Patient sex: M
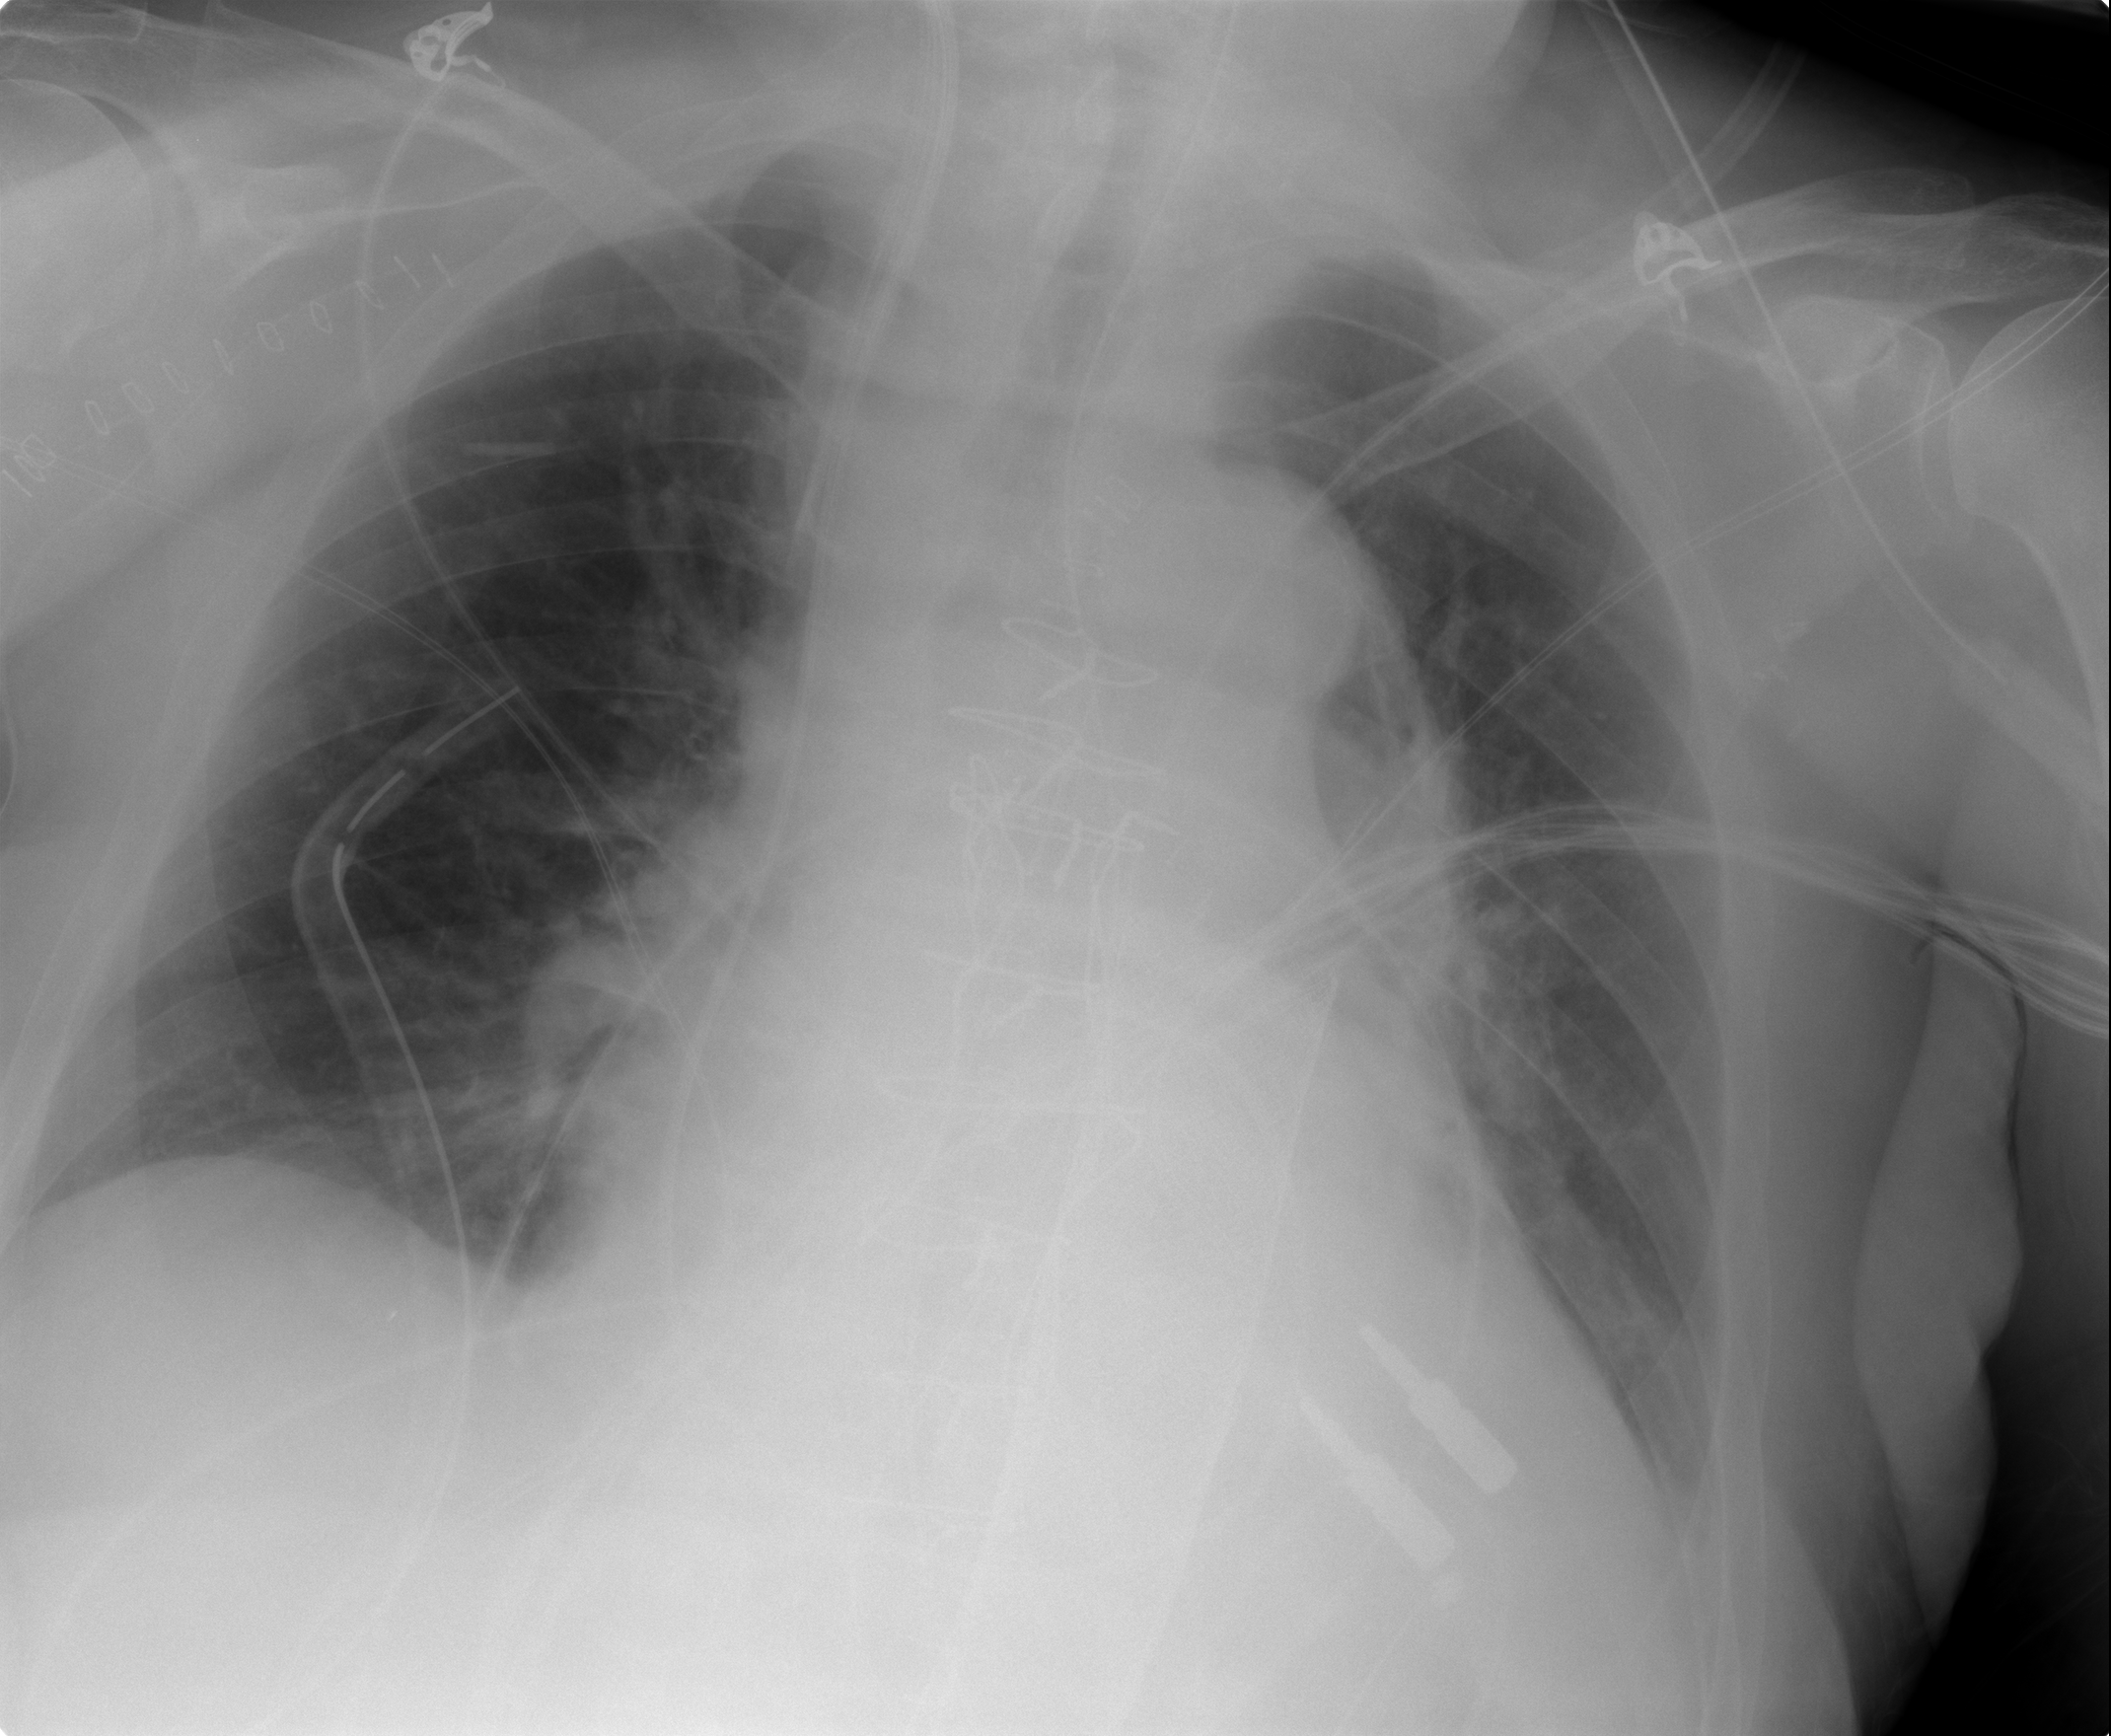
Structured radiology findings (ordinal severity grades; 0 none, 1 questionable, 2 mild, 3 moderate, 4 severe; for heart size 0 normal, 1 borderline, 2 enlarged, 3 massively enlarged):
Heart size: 2
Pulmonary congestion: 2
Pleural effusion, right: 1
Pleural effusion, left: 2
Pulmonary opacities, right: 0
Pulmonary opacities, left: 0
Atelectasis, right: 2
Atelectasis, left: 2